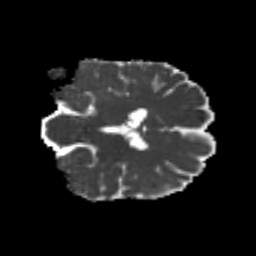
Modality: MD
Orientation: coronal
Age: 23
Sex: female
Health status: healthy
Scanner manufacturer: philips
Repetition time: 7.388 s
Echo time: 0.08599 s